Question: I have a problem with my app. I need to show a 'PopupMenu' and I need every item in this menu to contain text and an image. The images should be displayed to the left of the text. But it is not showing, any suggestions how to make it happen?
My code so far below;
'''
public void showMenu(Button button) {
PopupMenu popupMenu = new PopupMenu(this, button);
popupMenu.getMenuInflater().inflate(R.menu.config_menu, popupMenu.getMenu());
popupMenu.setOnMenuItemClickListener(new PopupMenu.OnMenuItemClickListener() {
@Override
public boolean onMenuItemClick(MenuItem menuItem) {
switch (menuItem.getItemId()) {
'''
And my options menu:
'''
<menu xmlns:android="http://schemas.android.com/apk/res/android">
<item
android:id="@+id/dial"
android:icon="@drawable/phone"
android:title="@string/dialText"/>
<item
android:id="@+id/GPS"
android:icon="@drawable/gps"
android:title="@string/gpsText"/>
<item
android:id="@+id/Record"
android:icon="@drawable/record"
android:title="@string/recordText"/>
<item
android:id="@+id/notActive"
android:title="@string/not_active"/>
'''
This is what I see (red boxes added to show where the images should go);

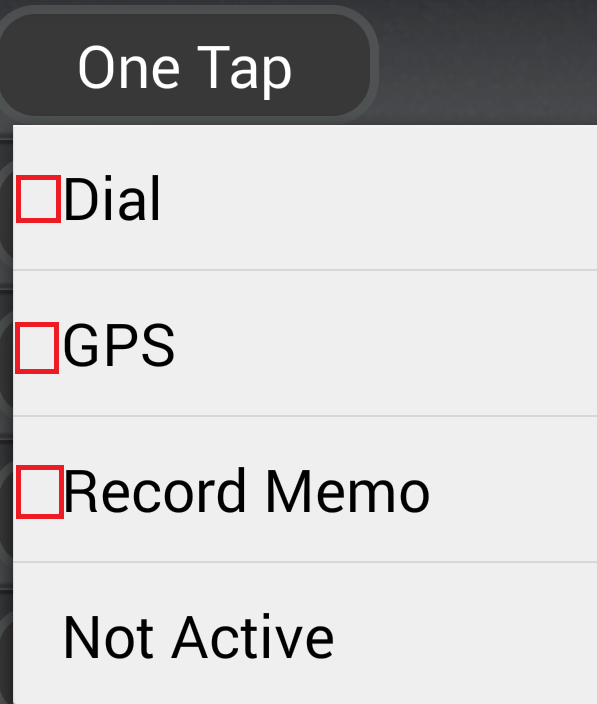
Answer: 'PopupMenu'
Alternatives include <URL>, which might be helpful.
Of the three options I would suggest going with the 'ActionBar' because android seem to be heavily pushing the use of the 'ActionBar' as best practice over the traditional header menus in their guides.
I hope this helps.